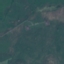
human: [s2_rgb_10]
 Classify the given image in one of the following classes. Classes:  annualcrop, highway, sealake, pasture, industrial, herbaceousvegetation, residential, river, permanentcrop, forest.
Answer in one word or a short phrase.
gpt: Pasture